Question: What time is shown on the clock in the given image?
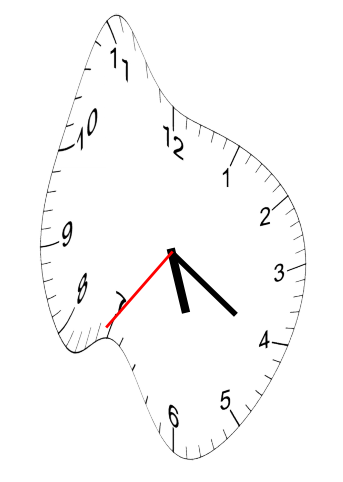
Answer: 05:20:36